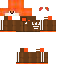
A female skeleton skin with dark skin, wearing brown helmet dressed in a orange robe top and brown pants, featuring a closed mouth.